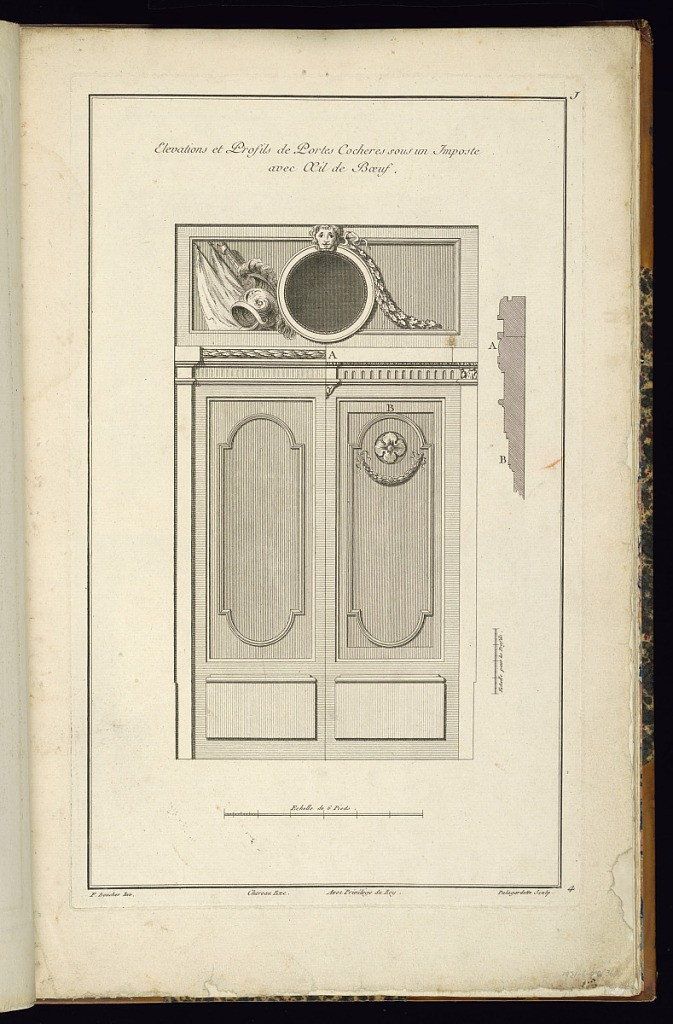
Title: Elevations et Profils de Portes Cocheres sous un Imposte avec Oeil de Boeuf
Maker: Juste-François Boucher, French, 1736 – 1782
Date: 1774
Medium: Engraving on laid paper
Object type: Print
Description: Divided elevation and plan of an entryway decorated with a small round window at top and ornament motifs including wave pattern, lion head, war trophy, garland, bound leaf, fluting, egg and dart, and a large rosette. The plate is signed